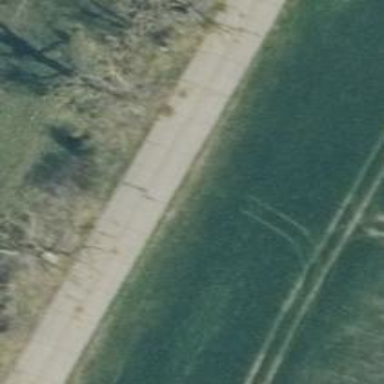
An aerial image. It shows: Unclassified road with concrete surface.